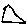
Label: triangle